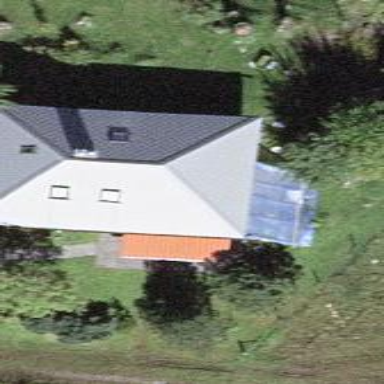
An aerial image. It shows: Hut.